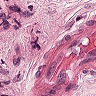
Metastatic tissue present: yes